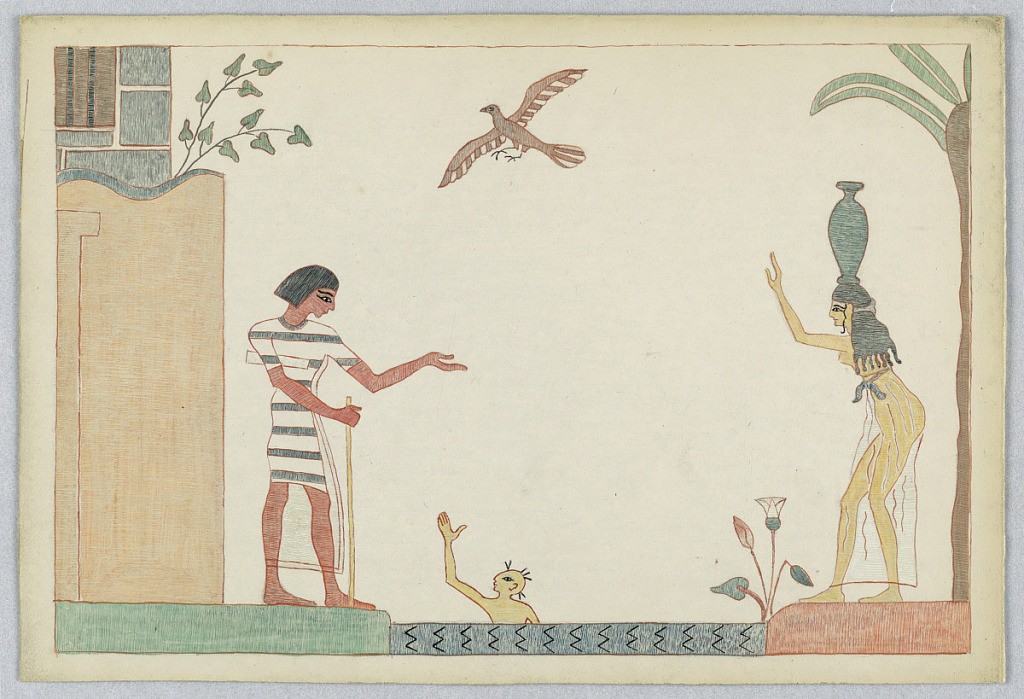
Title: The Child and the School-Master, Illustration for Aesop's Fables
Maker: Victor Wilbour
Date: ca. 1916
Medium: Pen and red ink, crayon on white board
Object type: Drawing
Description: Child in water, center, with a bird overhead. School master at left, in front of a building. Woman with a vase under a tree, right.